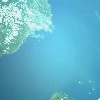
Label: water